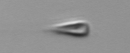
Label: Calciopappus